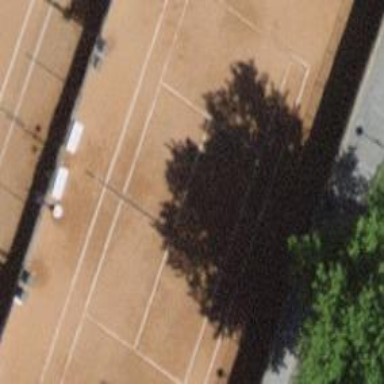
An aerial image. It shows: Tennis court on pitch designated for leisure land.